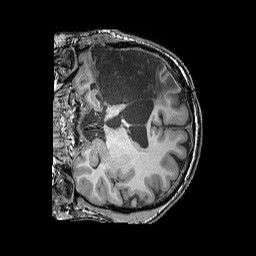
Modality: T1w
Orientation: coronal
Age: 40
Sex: male
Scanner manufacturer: siemens
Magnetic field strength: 3 T
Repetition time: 2.25 s
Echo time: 0.00411 s